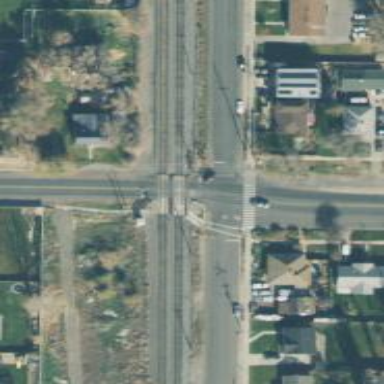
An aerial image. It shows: Stop road.